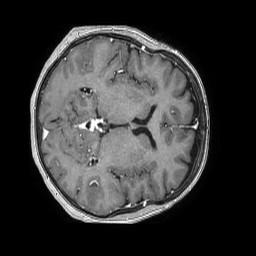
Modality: T1w
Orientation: axial
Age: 65
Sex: female
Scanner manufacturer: philips
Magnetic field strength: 1.5 T
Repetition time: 0.007502 s
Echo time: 0.003404 s